Interaction volume radius: 5 \u00c5
Interaction volume height: 10 \u00c5
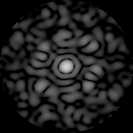
Disorder parameter: 0.8444